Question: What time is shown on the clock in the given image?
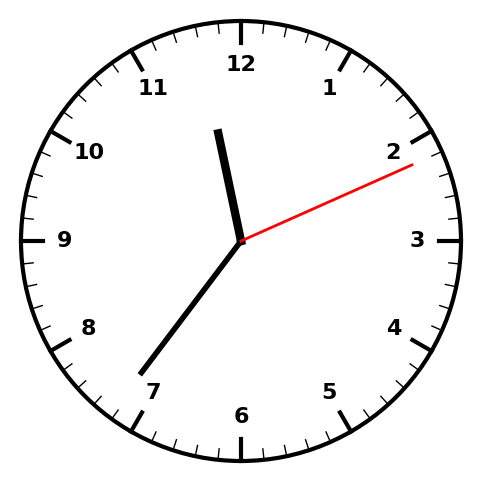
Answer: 11:36:11